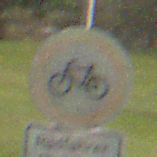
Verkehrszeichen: VerbotRadverkehr
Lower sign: HinweisDurchVerbaleAngabe3
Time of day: Night
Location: Outdoor (Nature)
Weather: Clear
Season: NotSpecified
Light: Natural